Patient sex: M
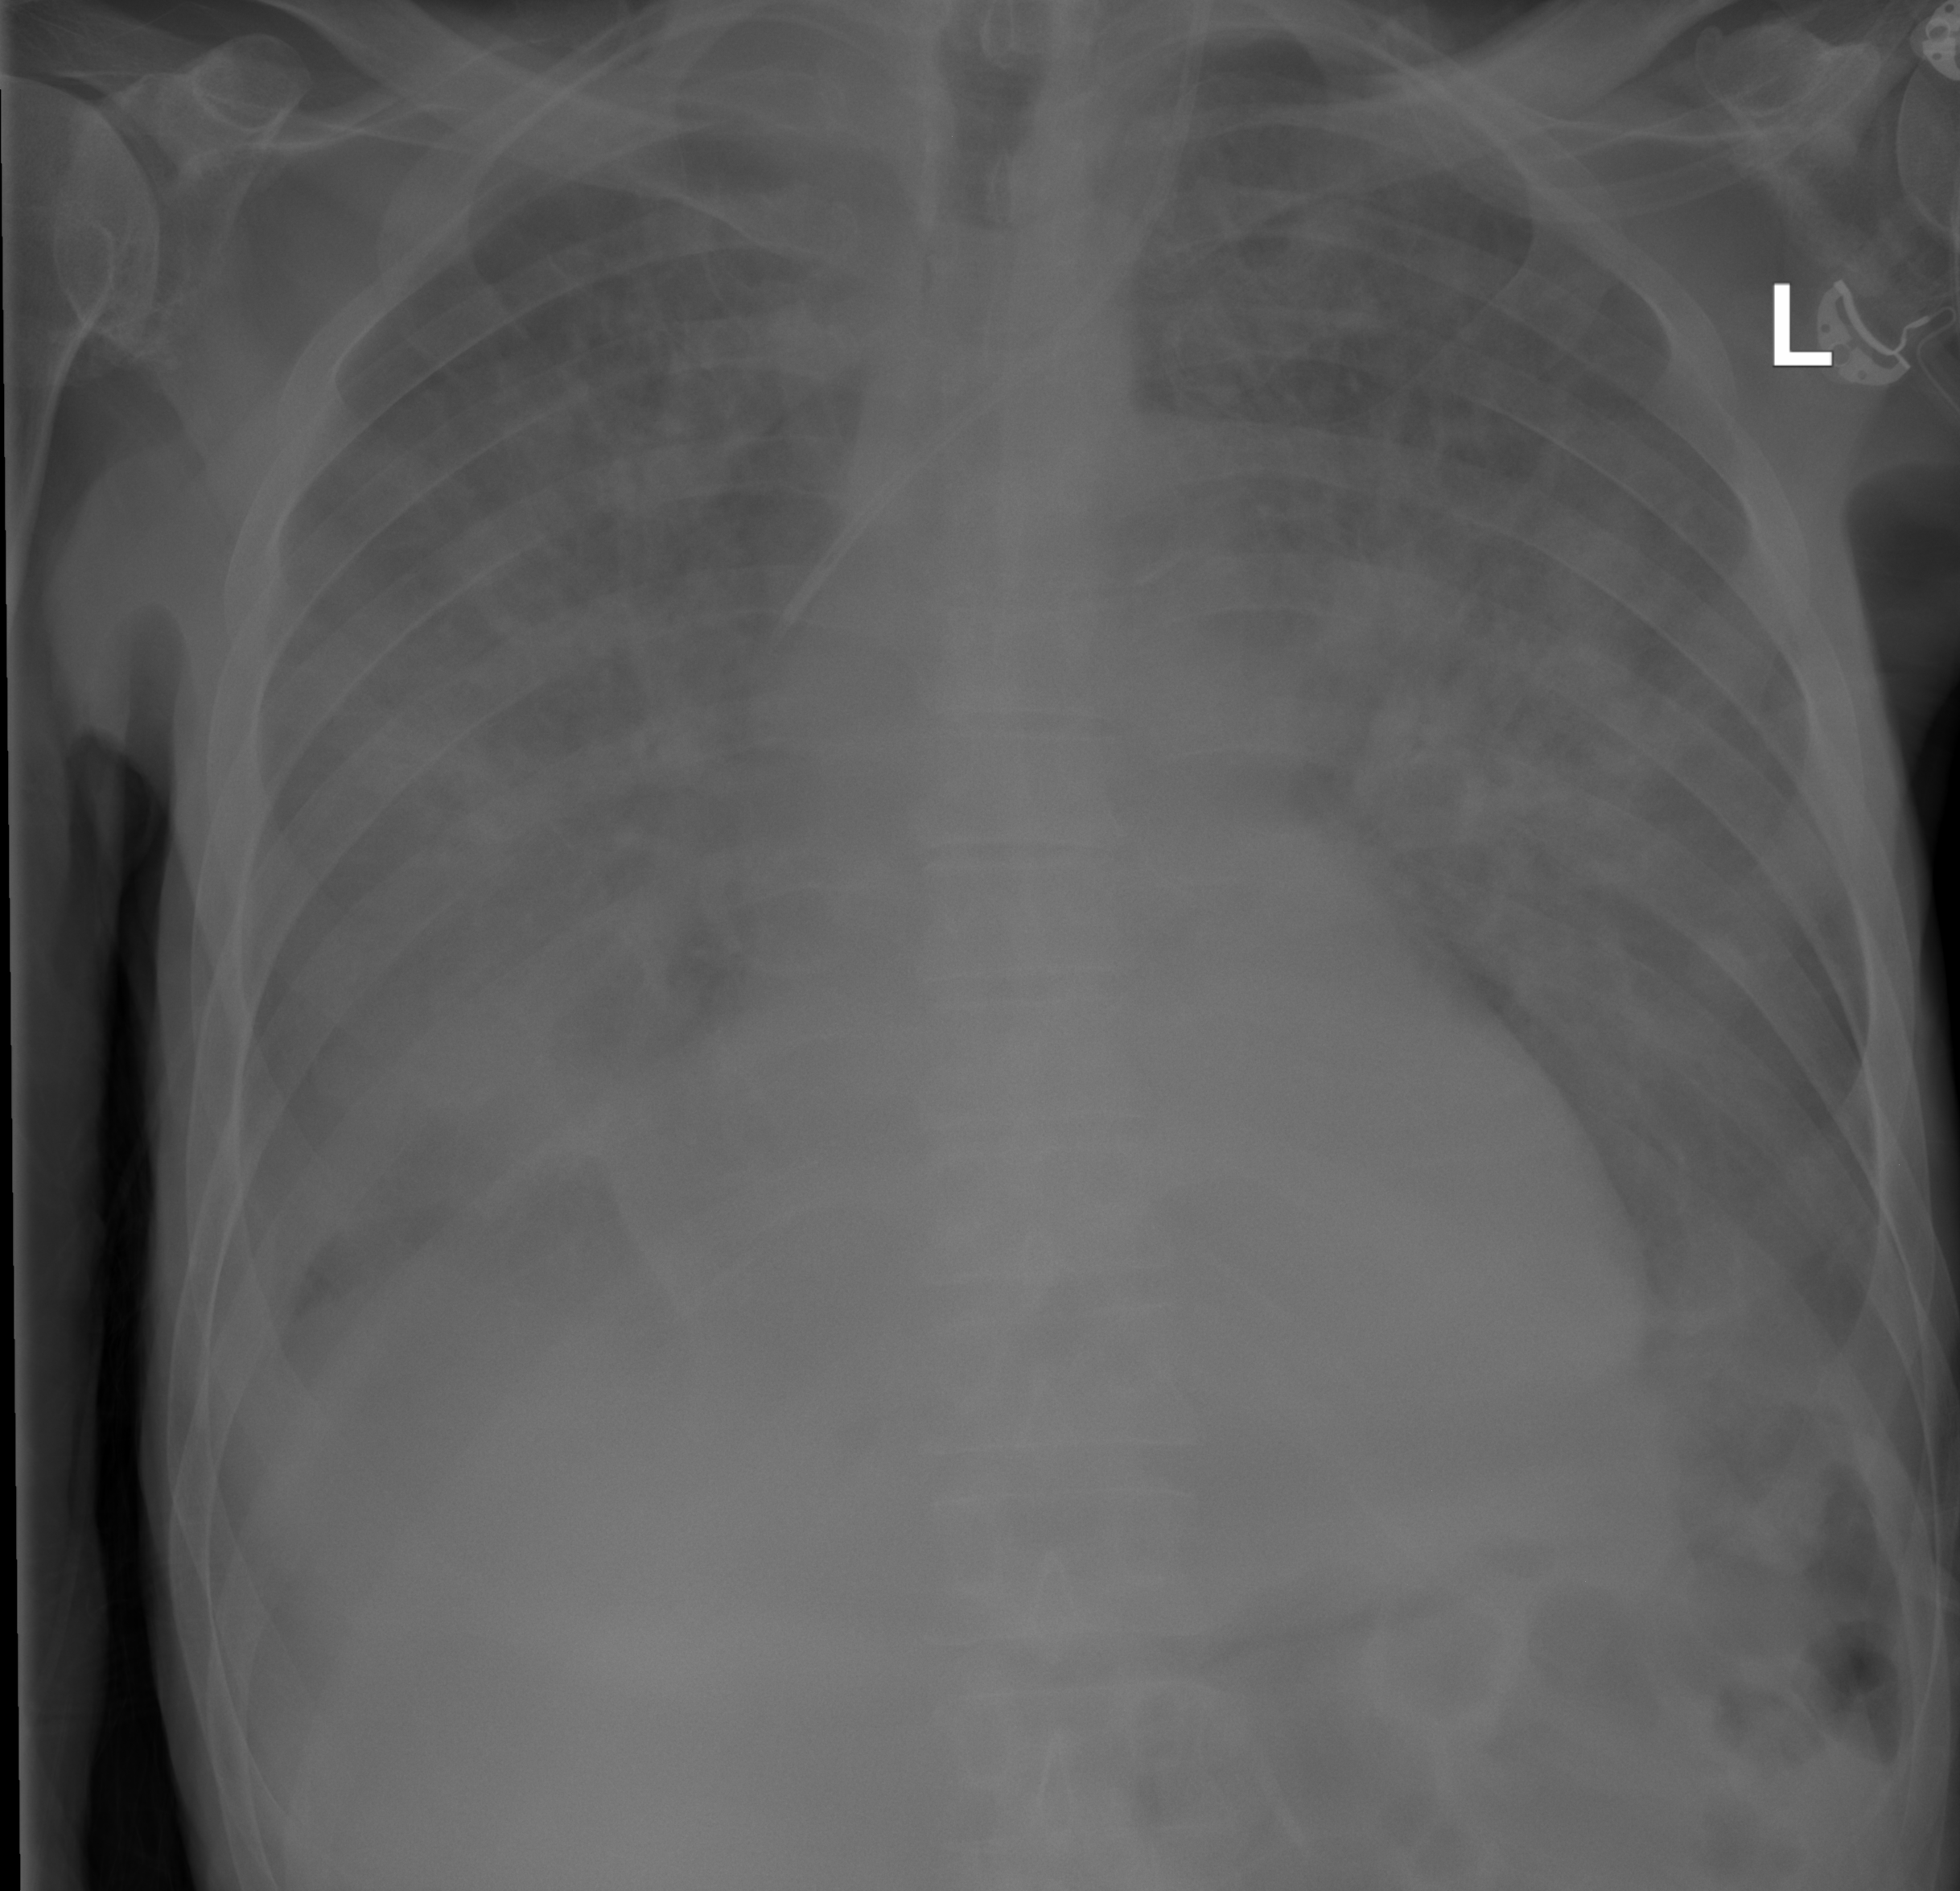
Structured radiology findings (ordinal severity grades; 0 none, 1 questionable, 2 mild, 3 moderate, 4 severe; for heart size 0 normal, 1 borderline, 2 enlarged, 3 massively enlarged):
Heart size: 1
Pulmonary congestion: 0
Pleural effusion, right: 3
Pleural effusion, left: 3
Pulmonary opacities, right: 3
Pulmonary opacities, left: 3
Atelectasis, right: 3
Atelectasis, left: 3